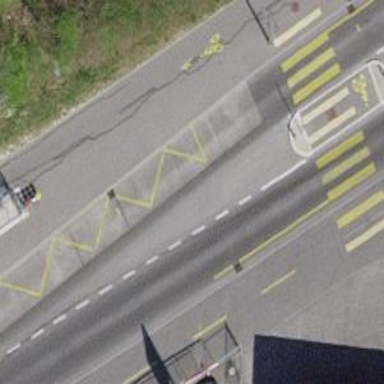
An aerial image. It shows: Bus stop equipped with public transport stop position.